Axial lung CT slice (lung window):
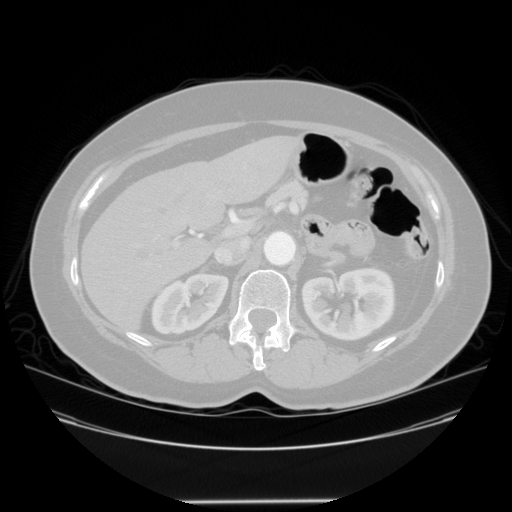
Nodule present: no